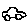
Label: car